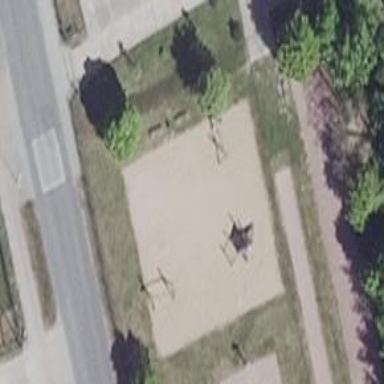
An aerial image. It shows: Playground area for leisure activities on the land.